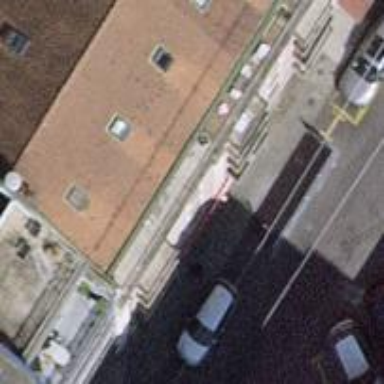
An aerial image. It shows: Café.